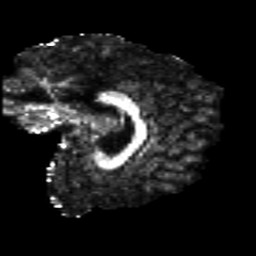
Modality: FA
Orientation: sagittal
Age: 19
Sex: male
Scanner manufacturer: siemens
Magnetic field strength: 3 T
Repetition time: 8.8 s
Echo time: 0.085 s